Field crop: maize
Growth stage: 2
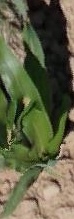
Species: maize